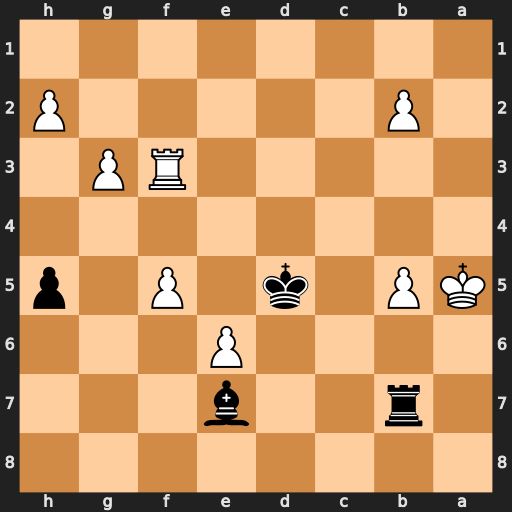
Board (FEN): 8/1r2b3/4P3/KP1k1P1p/8/5RP1/1P5P/8
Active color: b
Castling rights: -
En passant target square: -
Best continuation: Ra7+ Kb6 Bc5#